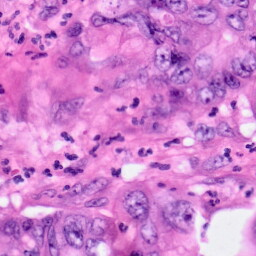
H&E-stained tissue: Pancreatic